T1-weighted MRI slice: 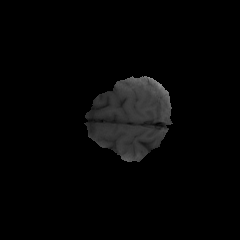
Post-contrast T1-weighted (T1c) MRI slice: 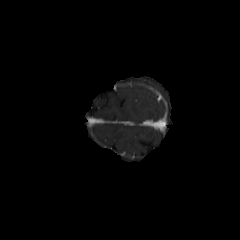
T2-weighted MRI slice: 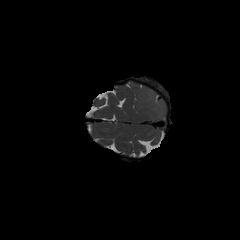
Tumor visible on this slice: yes